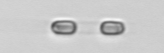
Label: Skeletonema